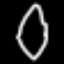
Label: diamond